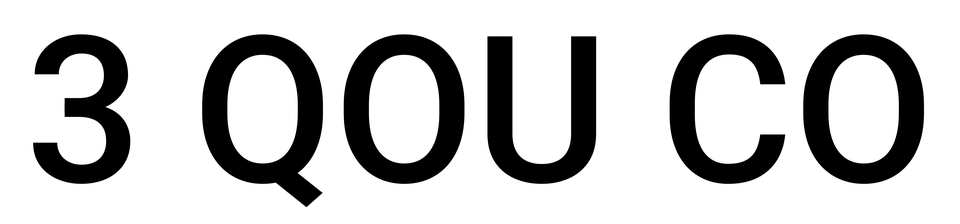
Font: Roboto_Medium